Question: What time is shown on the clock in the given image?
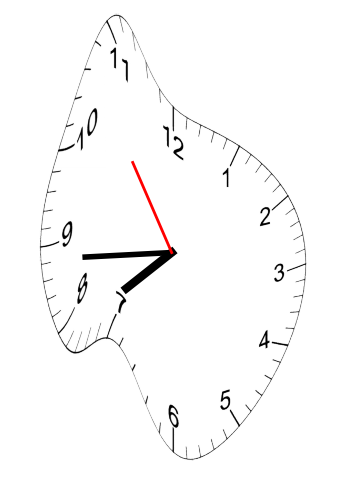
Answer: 07:43:54